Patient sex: M
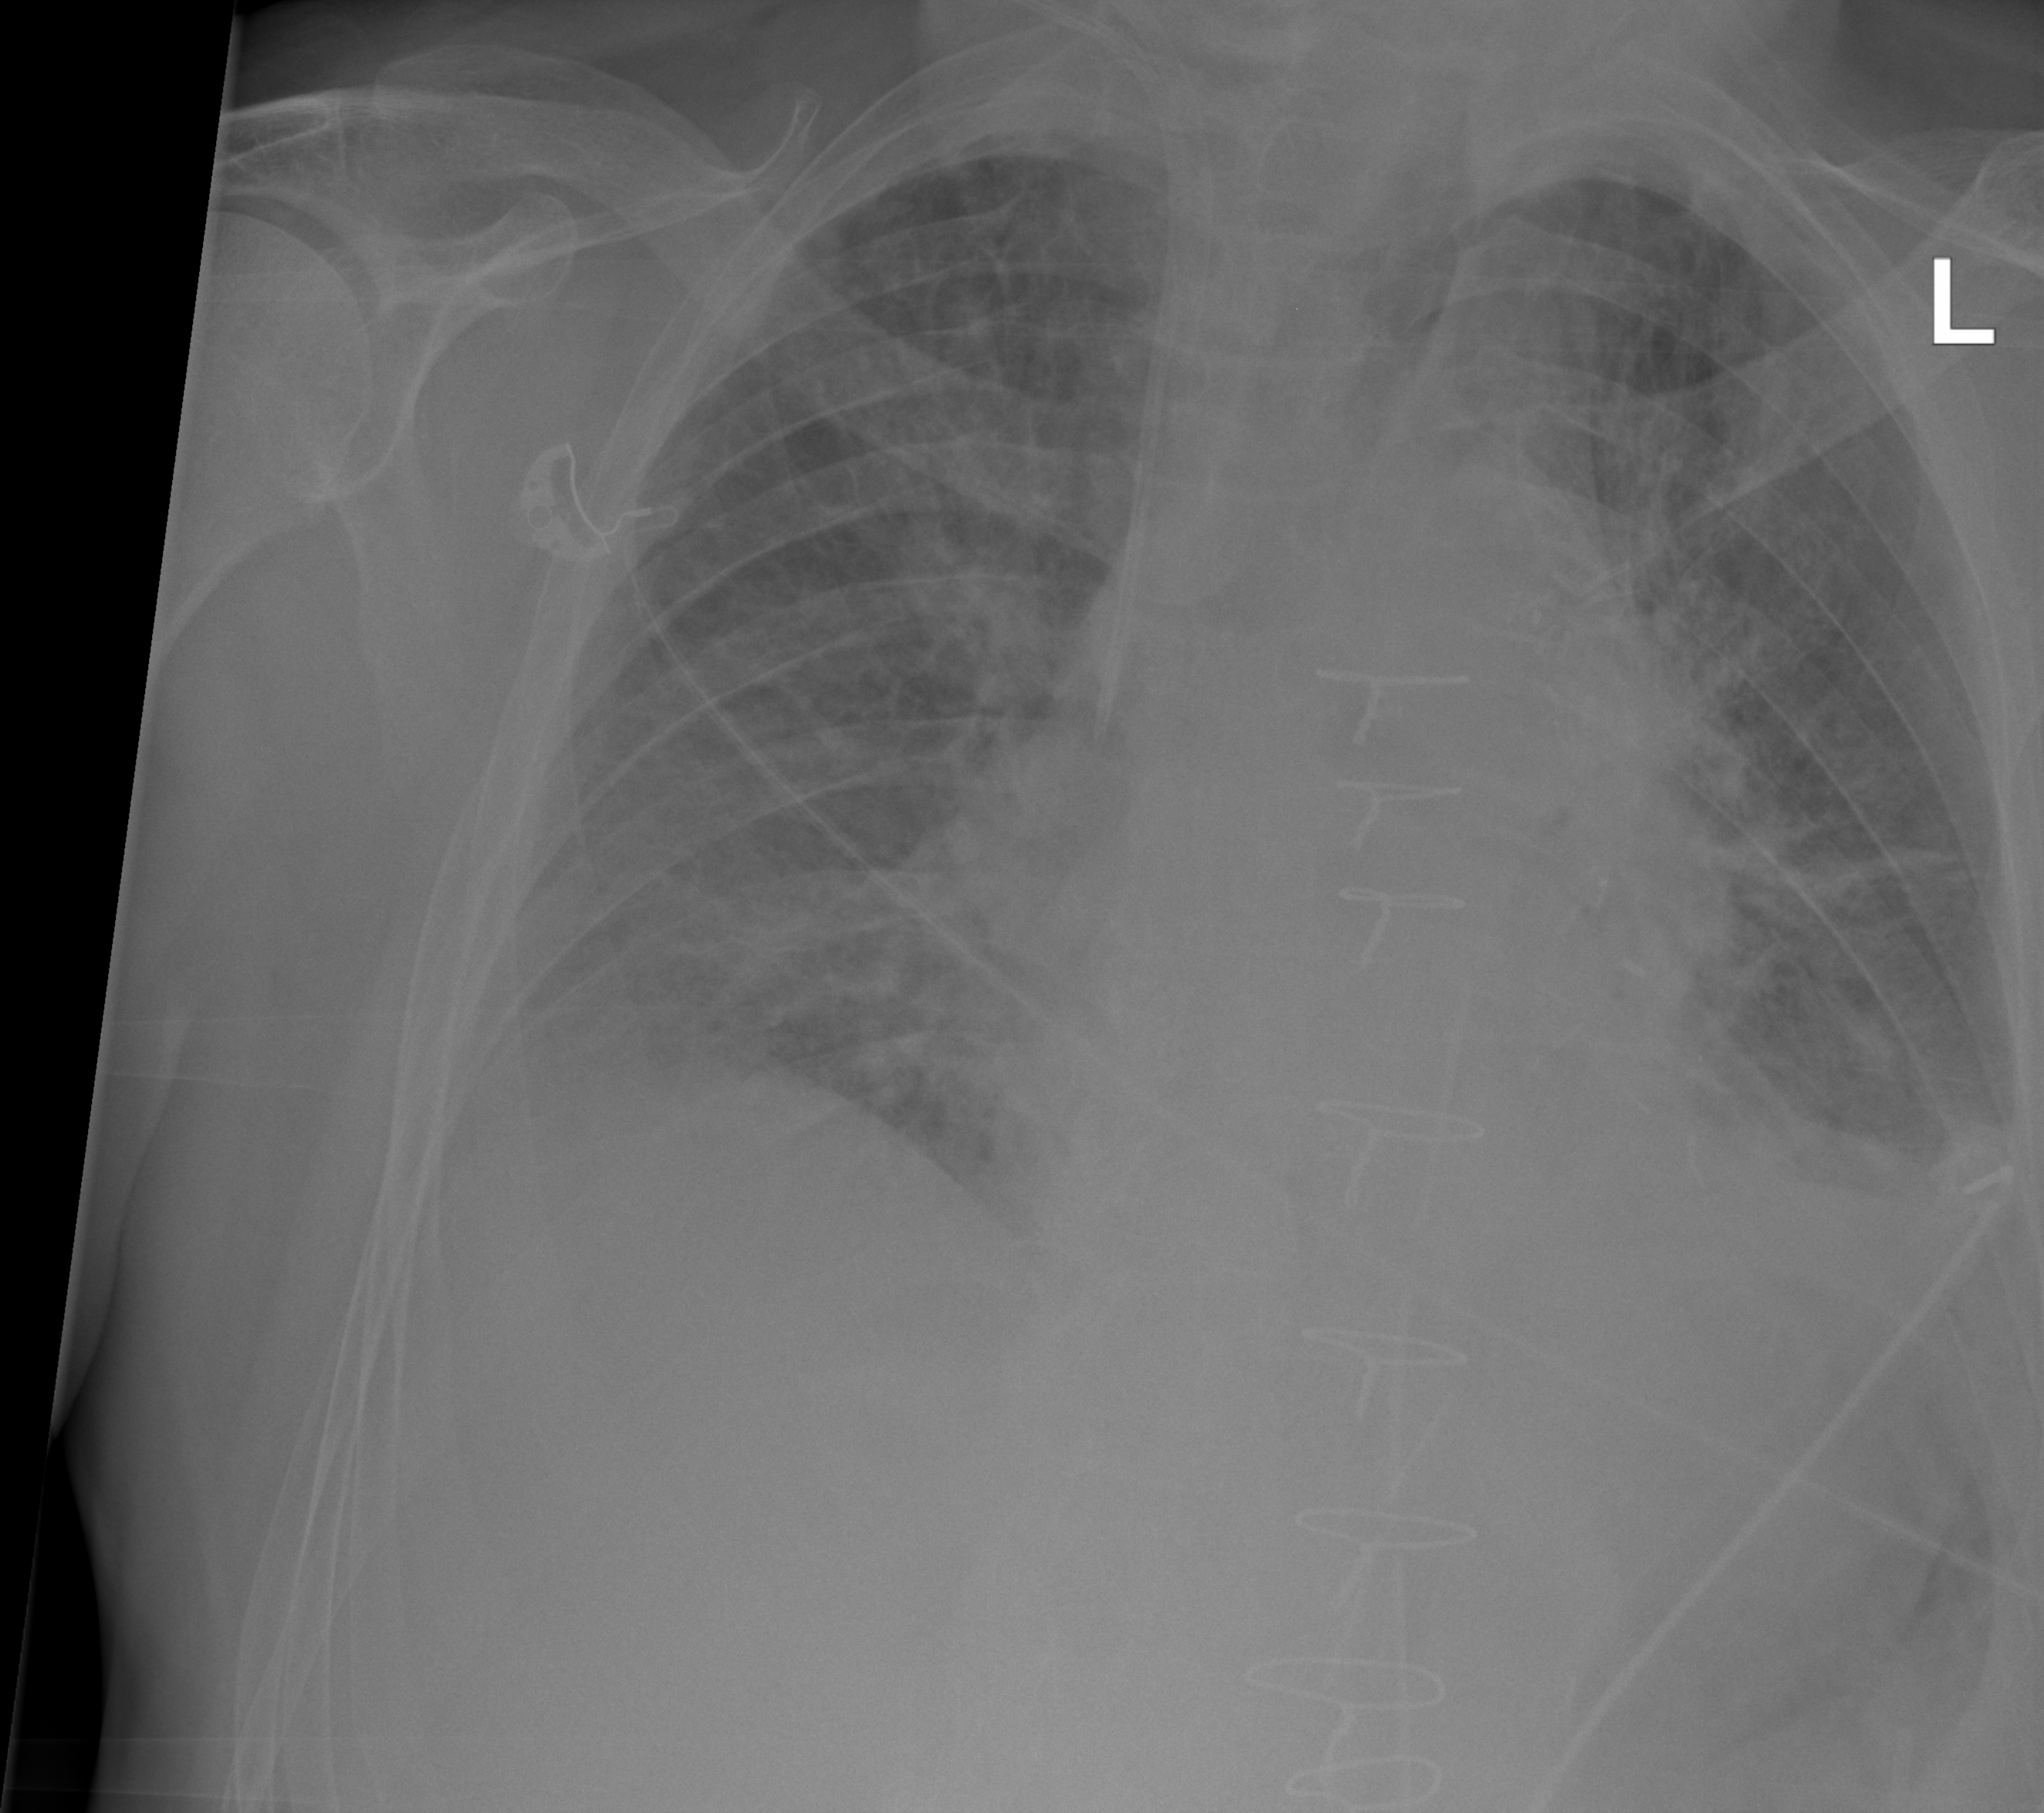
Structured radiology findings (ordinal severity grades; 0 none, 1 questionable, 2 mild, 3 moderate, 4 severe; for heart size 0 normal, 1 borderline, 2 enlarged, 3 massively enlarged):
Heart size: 2
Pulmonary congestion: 2
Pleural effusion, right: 2
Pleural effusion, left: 1
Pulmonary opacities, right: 0
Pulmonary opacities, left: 0
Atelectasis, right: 2
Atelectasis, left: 2